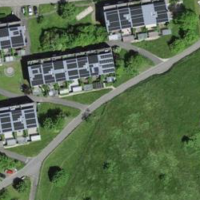
EUNIS habitat code: 54
Species observed at this site:
Ophrys apifera